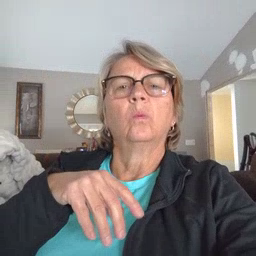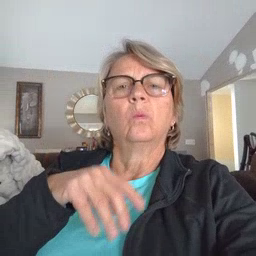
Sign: cloud